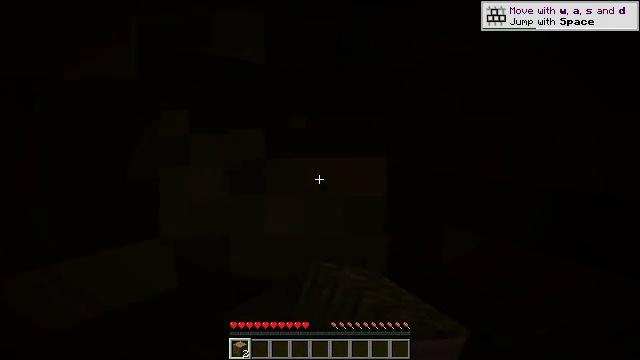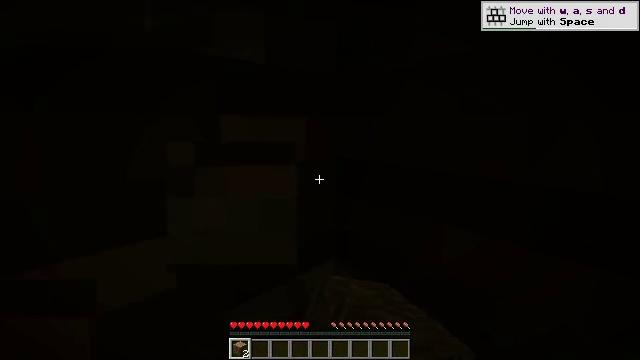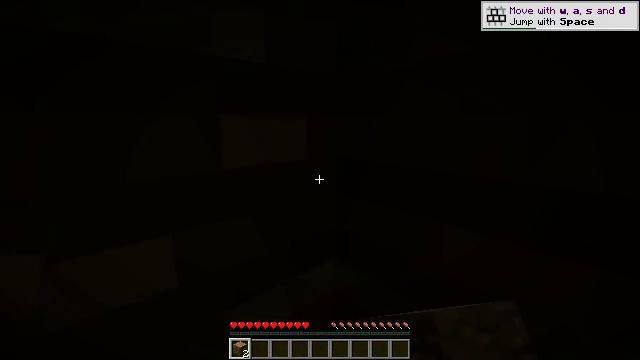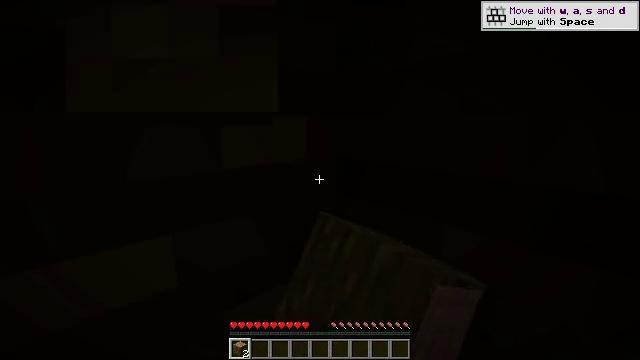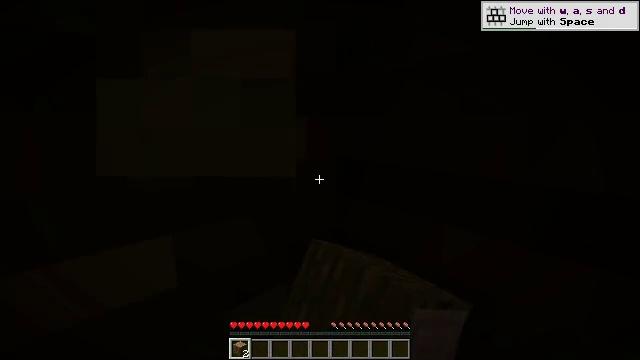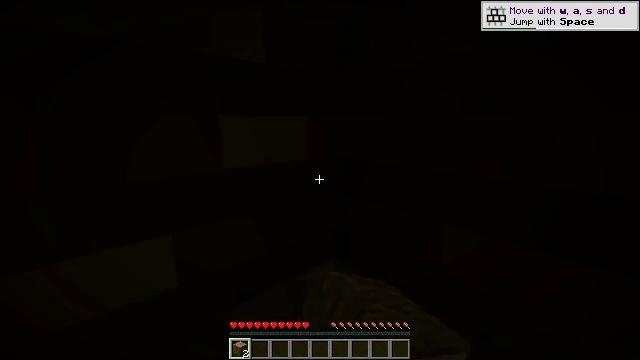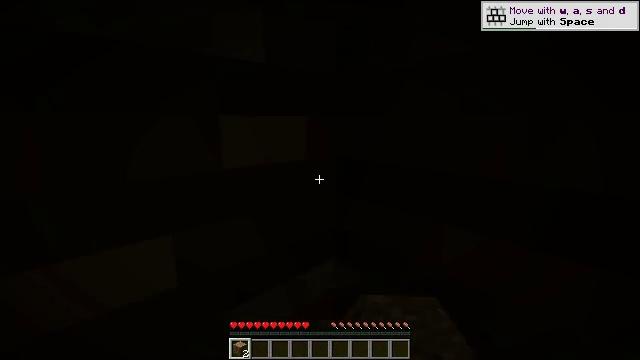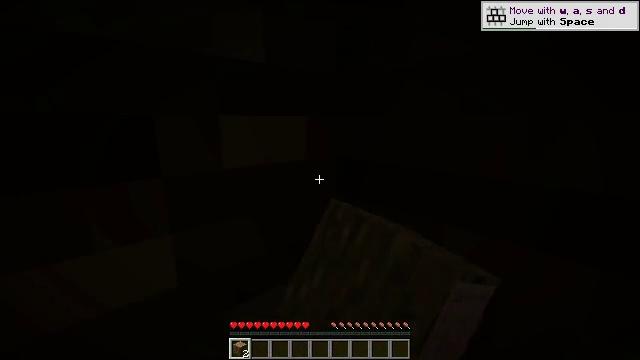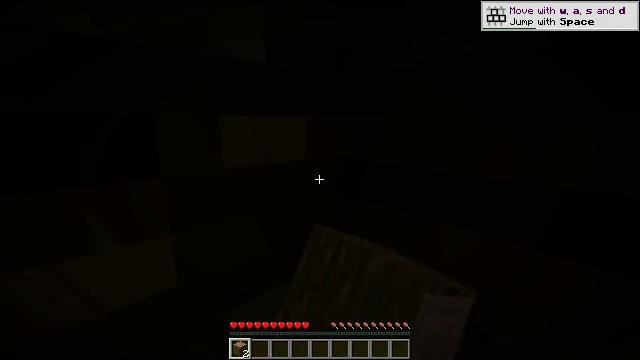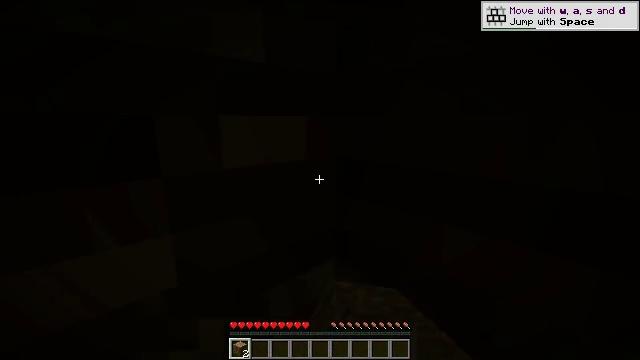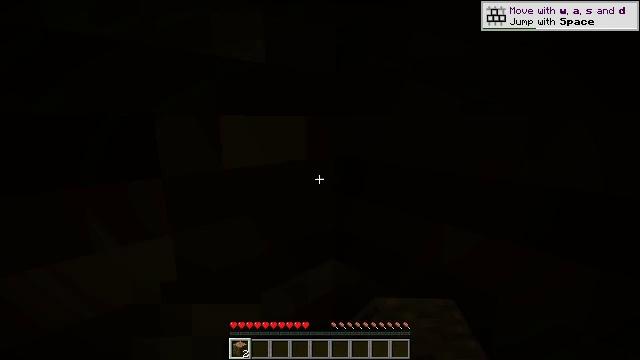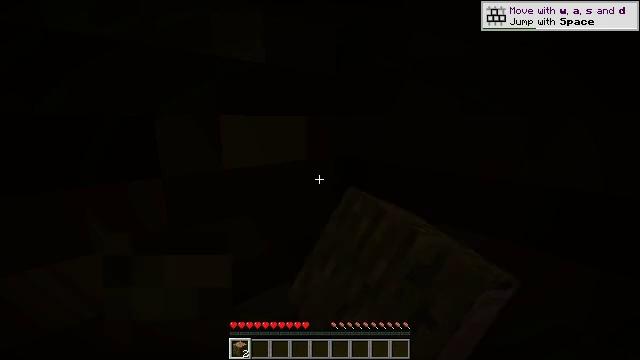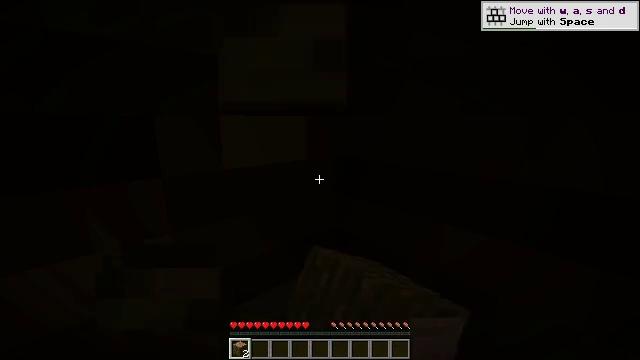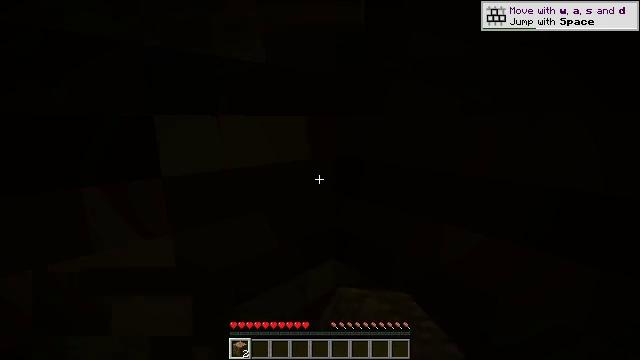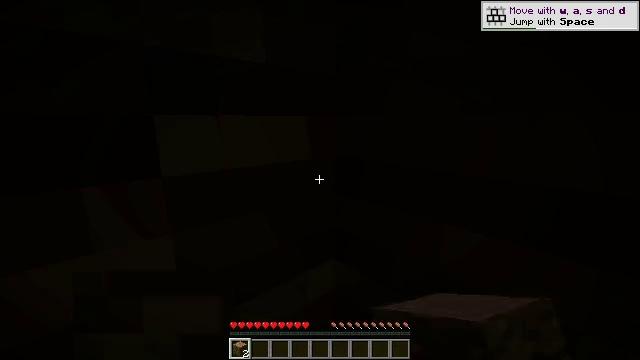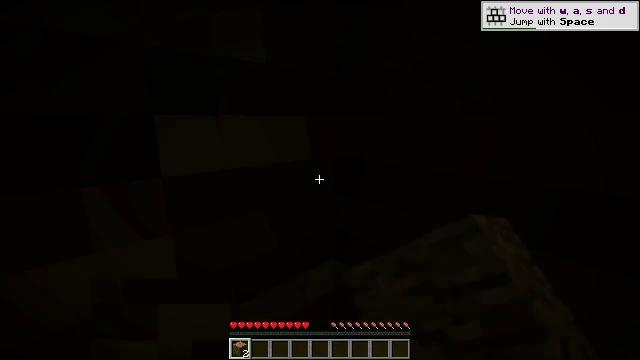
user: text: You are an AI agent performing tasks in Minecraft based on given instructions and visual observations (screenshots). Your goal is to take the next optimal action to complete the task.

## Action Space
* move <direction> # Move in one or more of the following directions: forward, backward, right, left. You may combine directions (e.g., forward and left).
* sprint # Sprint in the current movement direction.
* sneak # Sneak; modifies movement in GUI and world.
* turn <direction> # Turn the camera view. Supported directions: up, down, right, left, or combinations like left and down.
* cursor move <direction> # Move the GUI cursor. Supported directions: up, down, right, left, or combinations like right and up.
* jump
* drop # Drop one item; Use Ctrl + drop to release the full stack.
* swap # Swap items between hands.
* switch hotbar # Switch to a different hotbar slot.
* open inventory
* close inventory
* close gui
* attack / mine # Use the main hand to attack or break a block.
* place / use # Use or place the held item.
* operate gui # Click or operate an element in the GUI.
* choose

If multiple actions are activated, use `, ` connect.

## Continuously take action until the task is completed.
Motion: motion action
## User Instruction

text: Use an axe to chop the jungle log.
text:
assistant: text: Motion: attack / mine
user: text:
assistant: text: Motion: attack / mine
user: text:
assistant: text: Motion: attack / mine
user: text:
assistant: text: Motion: attack / mine
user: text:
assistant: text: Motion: attack / mine
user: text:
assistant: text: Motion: attack / mine
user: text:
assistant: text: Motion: attack / mine
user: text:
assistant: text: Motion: attack / mine
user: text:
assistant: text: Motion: attack / mine
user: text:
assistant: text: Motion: attack / mine
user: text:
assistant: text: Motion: attack / mine
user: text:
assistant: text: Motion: attack / mine
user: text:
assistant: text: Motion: attack / mine
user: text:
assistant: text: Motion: attack / mine
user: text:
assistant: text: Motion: attack / mine
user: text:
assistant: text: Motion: attack / mine
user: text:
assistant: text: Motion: attack / mine
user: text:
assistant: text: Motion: attack / mine
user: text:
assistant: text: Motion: attack / mine
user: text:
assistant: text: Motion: attack / mine
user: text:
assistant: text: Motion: attack / mine
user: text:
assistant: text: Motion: attack / mine
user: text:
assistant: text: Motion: attack / mine
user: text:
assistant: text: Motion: attack / mine
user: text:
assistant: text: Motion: attack / mine
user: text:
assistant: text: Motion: attack / mine
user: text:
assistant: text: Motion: attack / mine
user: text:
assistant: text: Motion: attack / mine
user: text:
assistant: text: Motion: attack / mine
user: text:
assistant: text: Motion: attack / mine